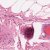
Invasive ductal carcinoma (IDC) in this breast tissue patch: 0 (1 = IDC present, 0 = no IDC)